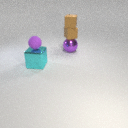
large cyan metal cube in front of large purple metal sphere